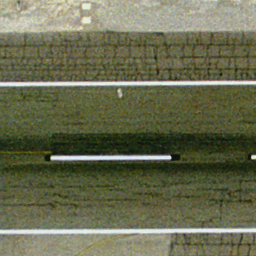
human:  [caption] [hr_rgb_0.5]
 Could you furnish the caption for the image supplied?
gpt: It is a straight runway with some mark lines on it .

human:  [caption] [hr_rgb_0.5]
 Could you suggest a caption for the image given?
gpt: It is a straight runway with some white mark lines on it .

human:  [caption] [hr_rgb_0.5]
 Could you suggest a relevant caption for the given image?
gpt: There are some mark lines on the straight runway .

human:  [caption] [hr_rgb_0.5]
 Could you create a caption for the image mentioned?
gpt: A straight runway with some mark lines on it .

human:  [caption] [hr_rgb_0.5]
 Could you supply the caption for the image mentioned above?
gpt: A straight runway with some white mark lines on it .